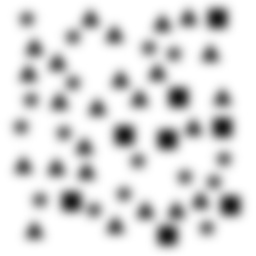
Squares: 8
Triangles: 24
Stars: 16
Total shapes: 48